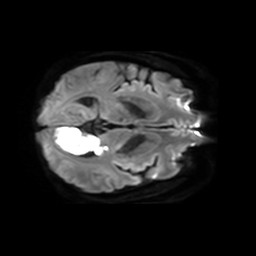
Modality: TRACE
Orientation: axial
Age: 45
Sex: female
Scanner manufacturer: philips
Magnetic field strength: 3 T
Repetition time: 3.462 s
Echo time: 0.076 s